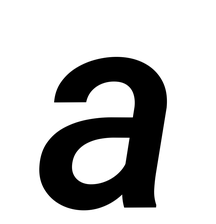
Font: Roboto-Italic_Medium_Italic